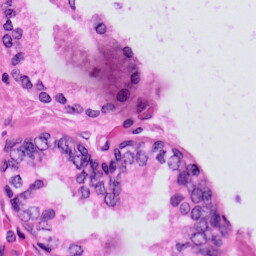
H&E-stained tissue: Prostate